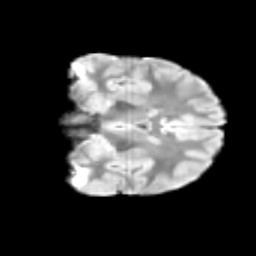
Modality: T2w
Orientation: coronal
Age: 10
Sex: male
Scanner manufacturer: siemens
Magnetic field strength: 3 T
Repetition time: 3.8 s
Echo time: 0.07 s